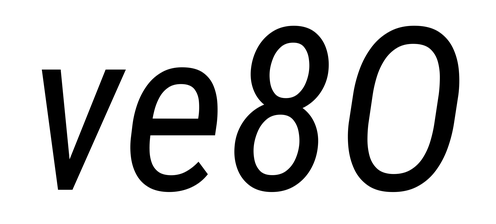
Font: Roboto-Italic_Condensed_Italic